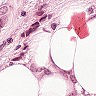
Metastatic tissue present: yes